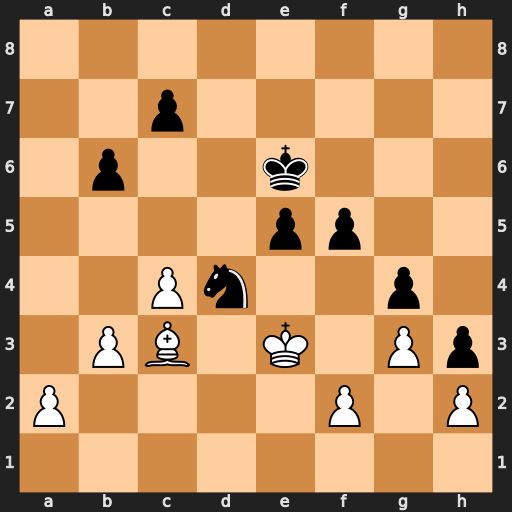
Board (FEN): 8/2p5/1p2k3/4pp2/2Pn2p1/1PB1K1Pp/P4P1P/8
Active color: w
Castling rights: -
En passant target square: -
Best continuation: Bxd4 exd4+ Kxd4